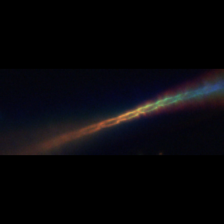
Taxon: Psuedo-nitzschia
Group: Diatoms